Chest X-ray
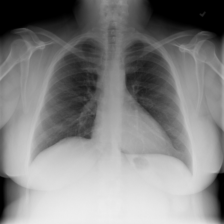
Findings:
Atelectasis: negative
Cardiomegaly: negative
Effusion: negative
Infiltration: positive
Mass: negative
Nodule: negative
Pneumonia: negative
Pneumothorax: negative
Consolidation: negative
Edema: negative
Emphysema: negative
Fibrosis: negative
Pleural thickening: negative
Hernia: negative